Question: I need help with something similar to PIVOT, but it isn't that easy.
I have table with this structure, and i need to get structure something like in the bottom of the picture:

Can anyone help me?
Thank you guys!
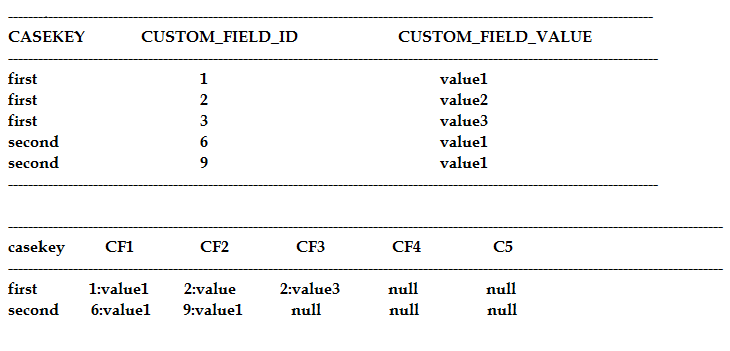
Answer: Here is a solution using a pivot:
'''
with testdata as
(select 'first' casekey, 1 custom_field_id, 'value1' custom_field_value from dual union all
select 'first' casekey, 2 custom_field_id, 'value2' custom_field_value from dual union all
select 'first' casekey, 3 custom_field_id, 'value3' custom_field_value from dual union all
select 'second' casekey, 6 custom_field_id, 'value1' custom_field_value from dual union all
select 'second' casekey, 9 custom_field_id, 'value1' custom_field_value from dual)
select *
from(
select casekey, custom_field_id, custom_field_value,
rank() over(partition by casekey order by custom_field_id) pivotRank
from testdata)
pivot(
max(custom_field_id || ':' || custom_field_value)
for pivotRank in (1 as CF1, 2 as CF2, 3 as CF3, 4 as CF4, 5 as CF5)
)
'''
First I use a windowing function to rank the custom_field_id column partitioned by casekey. Then all you have to do is take the max of the concatenated fields you wanted and pivot 1 through 5 on the pivotRank.
My output for the above query looks like this:
'''
casekey CF1 CF2 CF3 CF4 CF5
first 1:value1 2:value2 3:value3 (null) (null)
second 6:value1 9:value1 (null) (null) (null)
'''